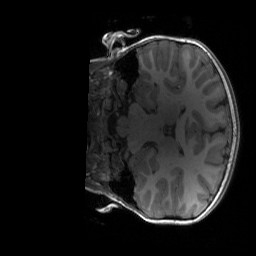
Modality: T1w
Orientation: coronal
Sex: female
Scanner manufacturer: siemens
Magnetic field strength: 3 T
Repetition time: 1.9 s
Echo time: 0.00243 s